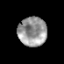
Tissue: prostate
Cell type: T cells
Senescence score: 0.3388
Nuclear area (px): 825
Mean DAPI intensity: 151.816